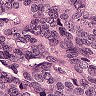
Metastatic tissue present: yes